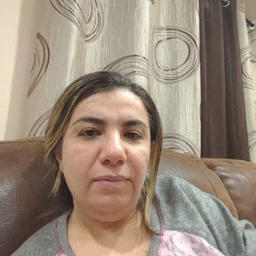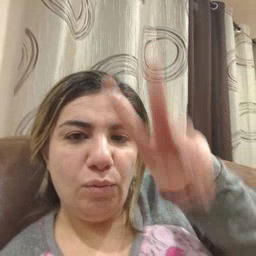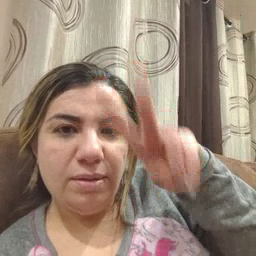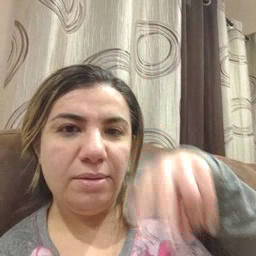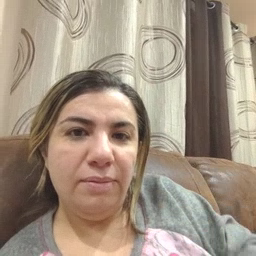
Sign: read